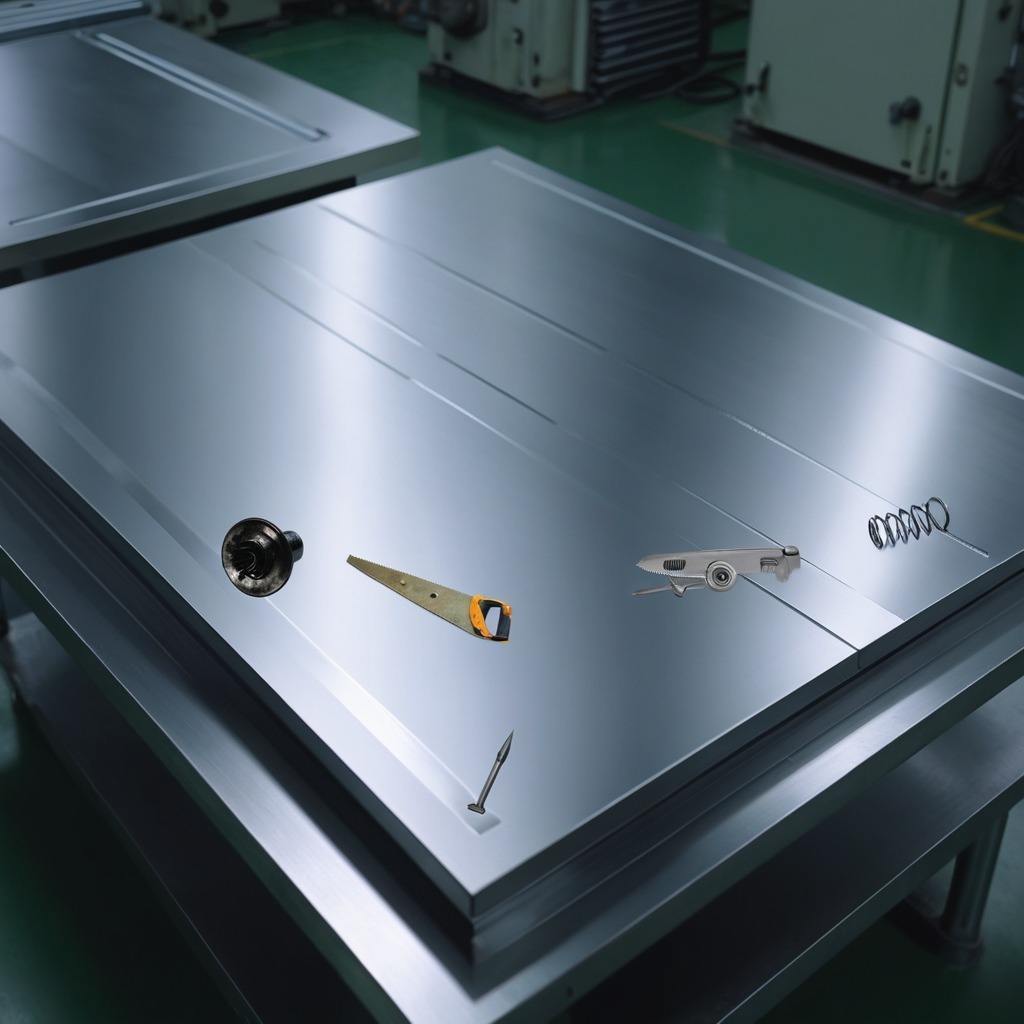
A utility knife, a metal machine screw, an iron nail, a coiled metal spring, and a handheld metal saw are lying on the metal table in a machine shop under fluorescent lights.